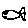
Label: fish